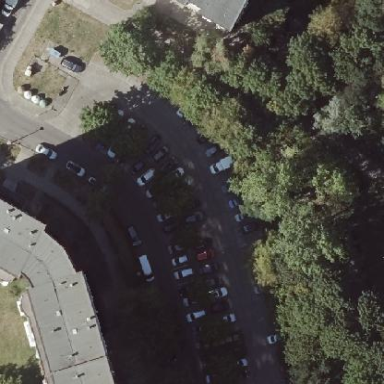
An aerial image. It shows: Street-side parking area with concrete surface.